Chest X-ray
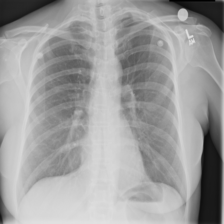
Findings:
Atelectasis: negative
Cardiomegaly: negative
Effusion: negative
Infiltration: negative
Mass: negative
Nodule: negative
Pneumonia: negative
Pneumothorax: negative
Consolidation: negative
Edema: negative
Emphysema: negative
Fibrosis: negative
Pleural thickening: negative
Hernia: negative